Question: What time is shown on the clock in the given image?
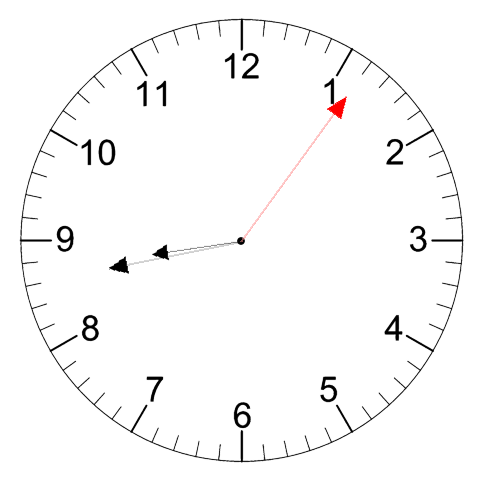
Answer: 08:43:06